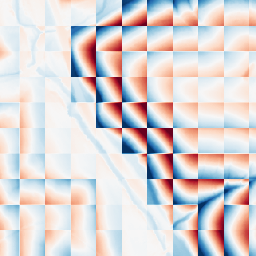
Category: wavelet
Decomposition family: wavelet_dwt
Decomposition parameters: wavelet: haar
level: 5
Upsampling method: area
Upsampling parameters: scale: 4
Upsampling scale: 4